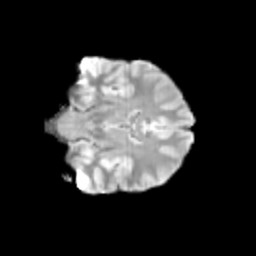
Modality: T2w
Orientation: coronal
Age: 11
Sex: male
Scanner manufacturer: siemens
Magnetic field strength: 3 T
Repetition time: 3.8 s
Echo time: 0.07 s